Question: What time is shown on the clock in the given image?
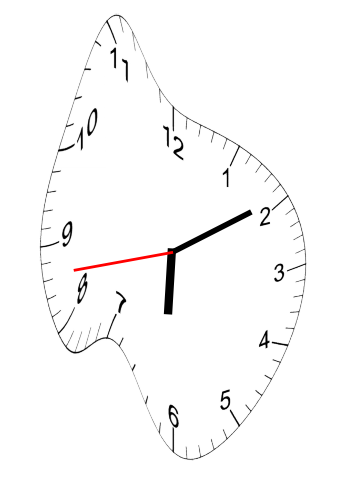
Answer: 06:09:43